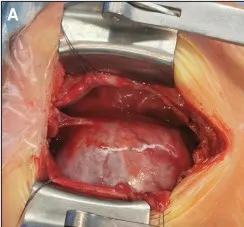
Intraoperative view. The appearance of a mass after thoracotomy.
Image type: medical_photograph (other_medical_photograph)